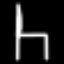
Label: chair